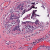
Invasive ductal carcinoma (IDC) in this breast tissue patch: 0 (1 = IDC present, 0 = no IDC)